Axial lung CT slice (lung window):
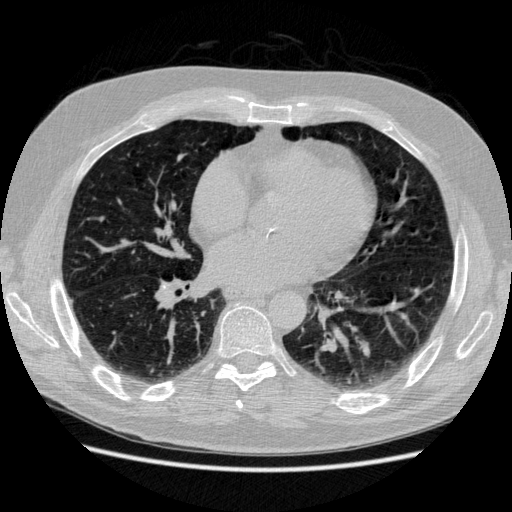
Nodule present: no